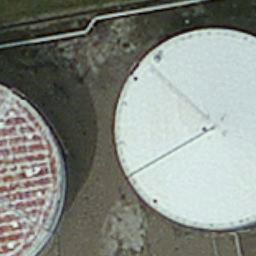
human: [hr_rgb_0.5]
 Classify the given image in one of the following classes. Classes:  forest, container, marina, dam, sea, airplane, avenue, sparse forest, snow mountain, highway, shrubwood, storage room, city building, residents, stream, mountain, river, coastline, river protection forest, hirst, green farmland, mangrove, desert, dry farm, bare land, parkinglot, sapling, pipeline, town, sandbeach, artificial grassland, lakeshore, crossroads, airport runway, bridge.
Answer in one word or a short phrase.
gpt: storage room